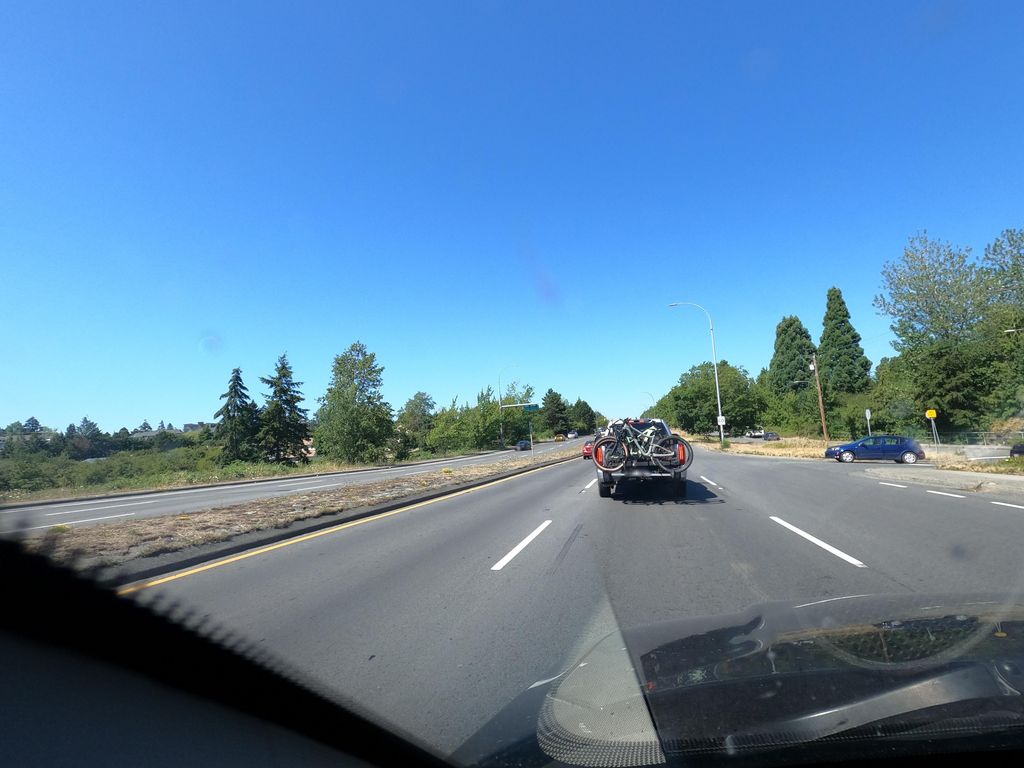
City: victoria